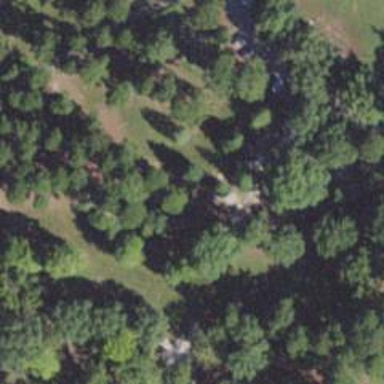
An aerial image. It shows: Disc golf hole.